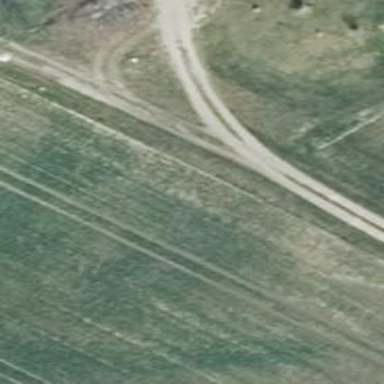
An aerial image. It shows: Track with grade3 tracktype.